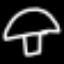
Label: mushroom